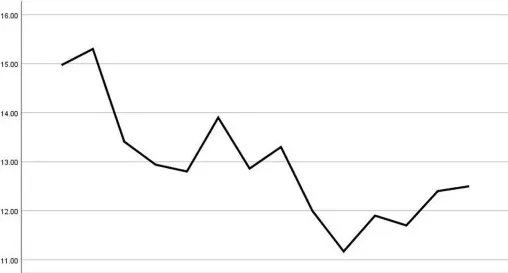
(C) A blood routine test suggested progressive anemia.
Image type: pathology (masson_trichrome)